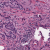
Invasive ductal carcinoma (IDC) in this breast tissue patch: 1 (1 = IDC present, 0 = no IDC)